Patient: sex M, age 57
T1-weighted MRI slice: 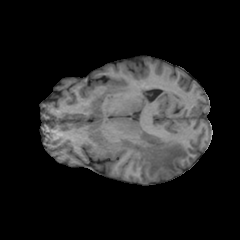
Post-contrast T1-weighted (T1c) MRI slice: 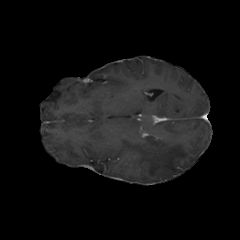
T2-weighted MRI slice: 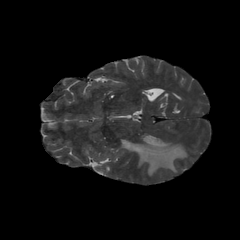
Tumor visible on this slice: yes
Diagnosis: Glioblastoma, IDH-wildtype
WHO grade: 4